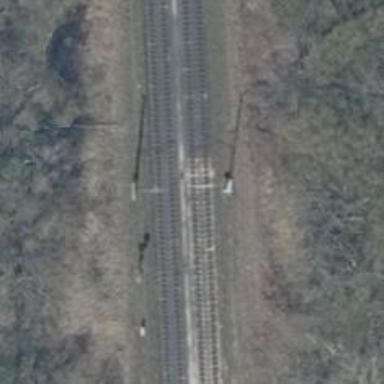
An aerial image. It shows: Milestone along the railway track with catenary mast.